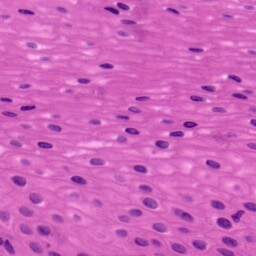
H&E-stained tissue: Tonsil